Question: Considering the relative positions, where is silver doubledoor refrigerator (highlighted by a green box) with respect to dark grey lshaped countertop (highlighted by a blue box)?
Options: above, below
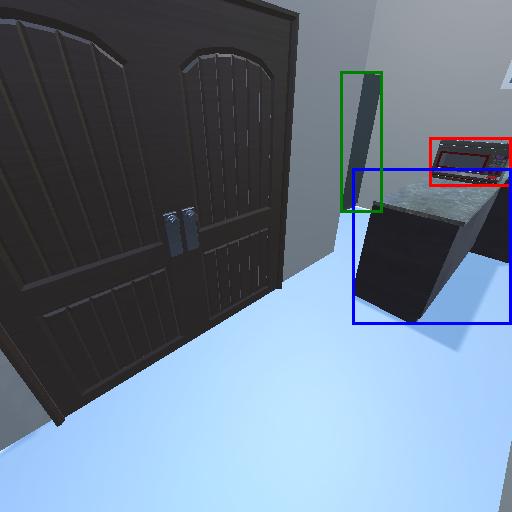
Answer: above